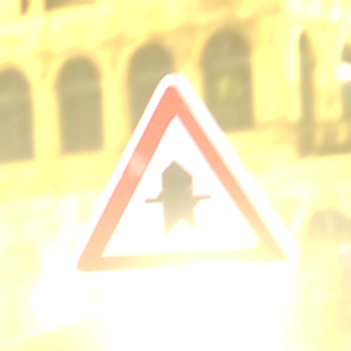
Verkehrszeichen: Vorfahrt
Umgebung: Outdoor, Urban
Tageszeit: Night
Wetter: Overcast
Licht: Artificial
Jahreszeit: NotSpecified
Kontrast: HighContrast